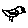
Label: bird